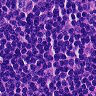
Metastatic tissue present: no